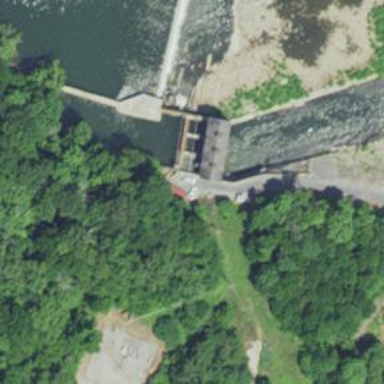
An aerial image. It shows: Hydro power generator.